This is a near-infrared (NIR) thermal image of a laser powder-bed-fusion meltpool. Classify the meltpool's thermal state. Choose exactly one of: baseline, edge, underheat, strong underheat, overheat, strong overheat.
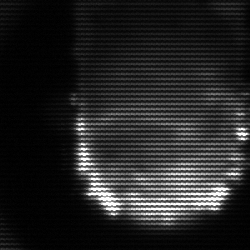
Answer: baseline